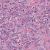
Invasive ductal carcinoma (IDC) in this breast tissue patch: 1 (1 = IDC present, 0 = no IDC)